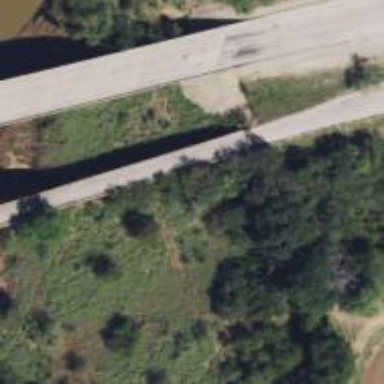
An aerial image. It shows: Footway on bridge.